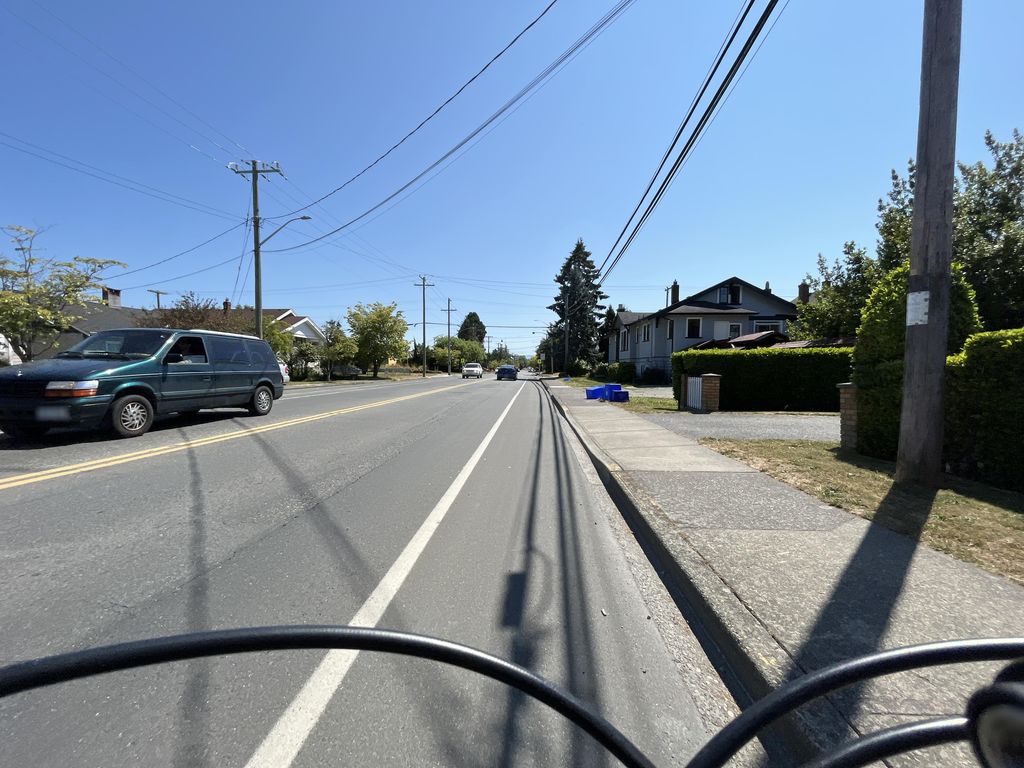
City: victoria